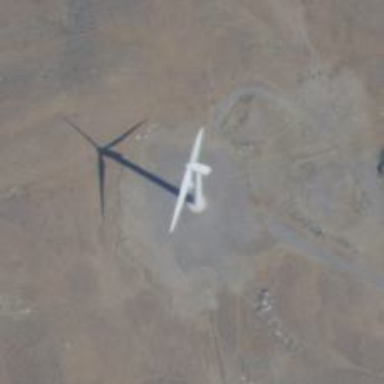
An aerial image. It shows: Wind generator with wind turbine manufactured by Vestas.